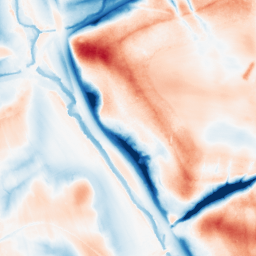
Category: classical
Decomposition family: uniform
Decomposition parameters: size: 50
Upsampling method: sinc_blackman
Upsampling parameters: scale: 4
kernel_size: 16
Upsampling scale: 4